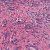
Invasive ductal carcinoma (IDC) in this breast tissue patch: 1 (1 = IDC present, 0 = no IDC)